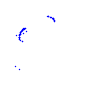
Particle: proton